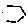
Label: hexagon